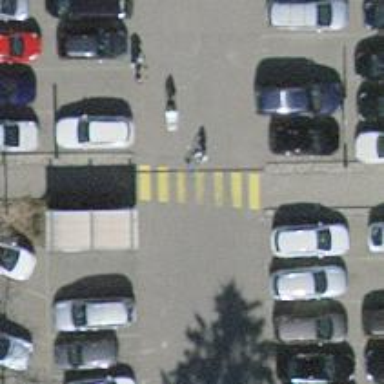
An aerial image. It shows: Uncontrolled crossing on the road.